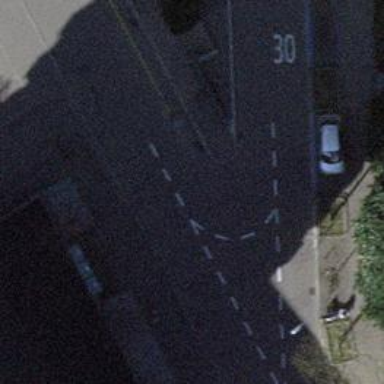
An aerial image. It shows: Kerb barrier.